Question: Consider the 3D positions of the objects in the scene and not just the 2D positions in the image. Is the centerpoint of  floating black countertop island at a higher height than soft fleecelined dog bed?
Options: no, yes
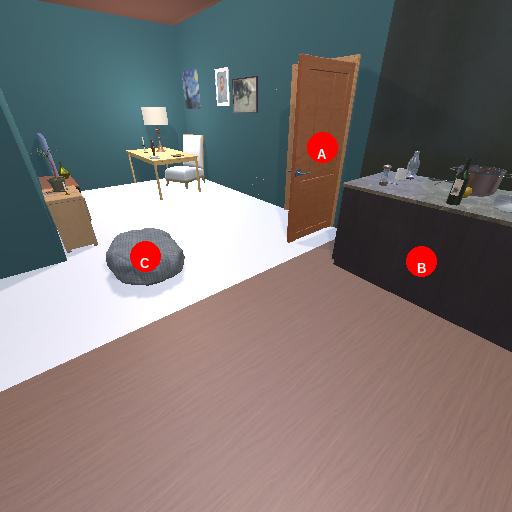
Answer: no